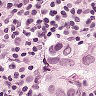
Metastatic tissue present: yes